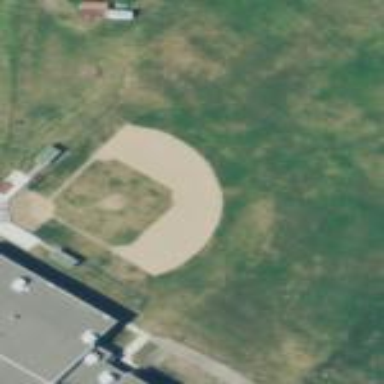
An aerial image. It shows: Baseball pitch for leisure land.